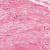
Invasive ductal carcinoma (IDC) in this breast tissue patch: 0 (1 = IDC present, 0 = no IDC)